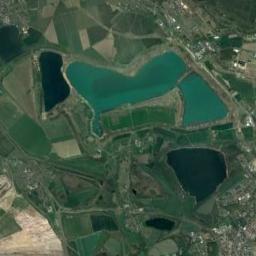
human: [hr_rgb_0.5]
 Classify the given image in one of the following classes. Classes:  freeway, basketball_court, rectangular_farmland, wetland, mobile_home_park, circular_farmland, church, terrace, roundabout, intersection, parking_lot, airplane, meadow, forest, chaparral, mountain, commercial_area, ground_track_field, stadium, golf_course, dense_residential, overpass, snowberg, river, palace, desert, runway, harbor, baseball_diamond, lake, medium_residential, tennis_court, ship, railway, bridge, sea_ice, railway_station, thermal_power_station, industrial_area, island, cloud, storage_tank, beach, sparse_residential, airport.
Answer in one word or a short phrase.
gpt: lake